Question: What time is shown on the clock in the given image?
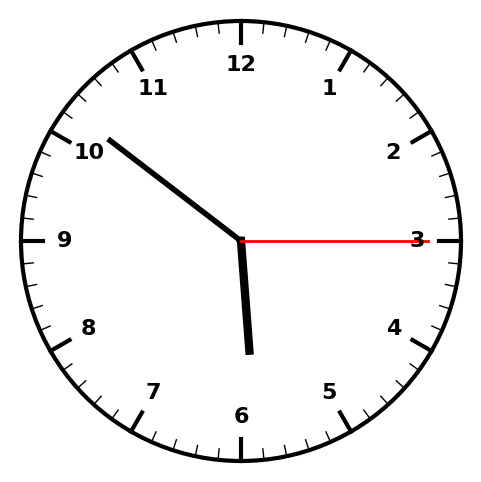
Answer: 05:51:15